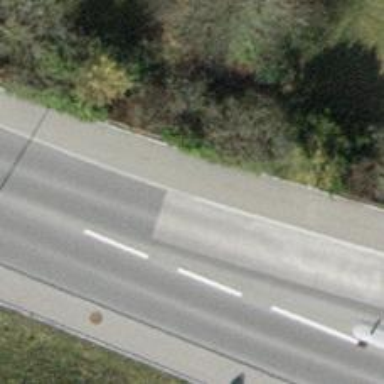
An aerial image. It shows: Platform for public transport is situated by the road.